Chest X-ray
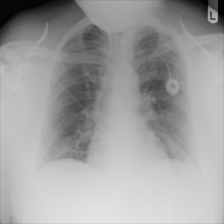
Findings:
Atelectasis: negative
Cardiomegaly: negative
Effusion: negative
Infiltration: negative
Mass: negative
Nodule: negative
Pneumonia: negative
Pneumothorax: negative
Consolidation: negative
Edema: negative
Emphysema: negative
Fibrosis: negative
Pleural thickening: negative
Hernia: negative